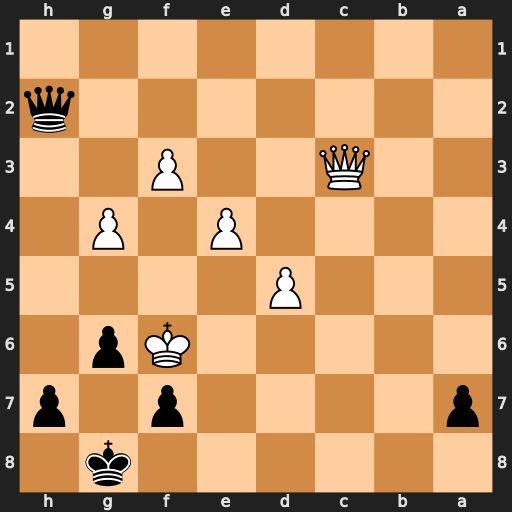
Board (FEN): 6k1/p4p1p/5Kp1/3P4/4P1P1/2Q2P2/7q/8
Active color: b
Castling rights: -
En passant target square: -
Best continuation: Qd6+ Kg5 h6+ Kxh6 Qf4+ g5 Qh2#